Question: Can anyone please explain the reason why am I getting such a result?
When I resize the browser, the place that invisiblity's border starts is changing

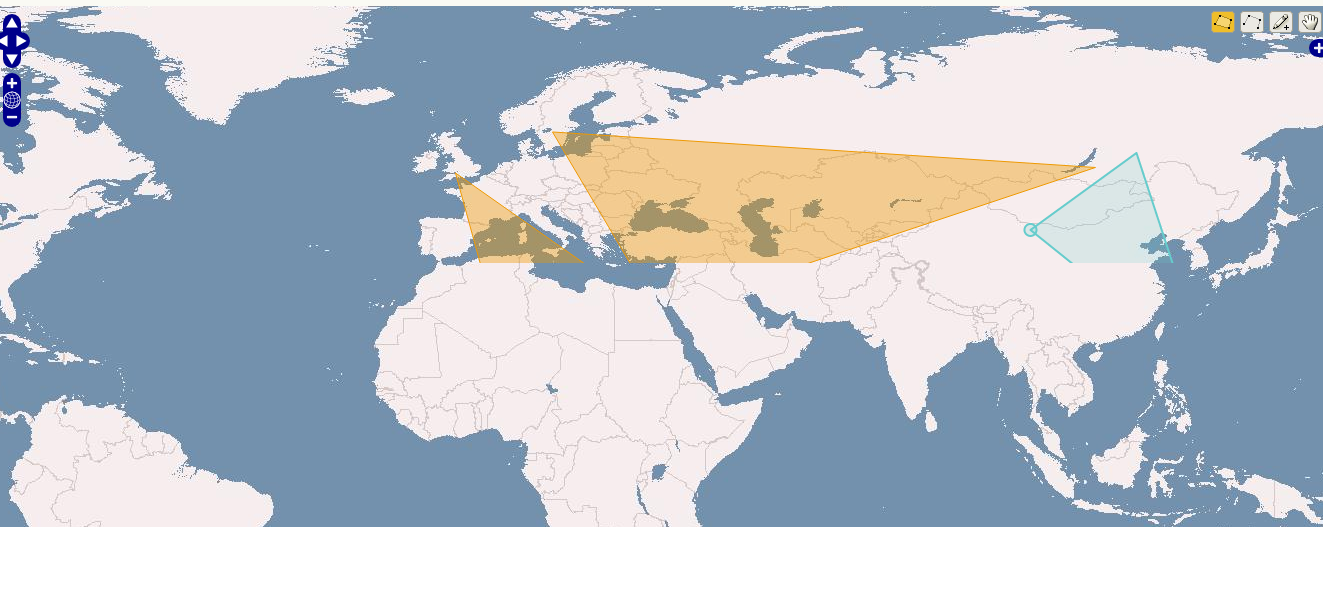
Answer: For some reason <URL> explicitly after all actions that affect map container's size, for example from window's 'onresize' event.